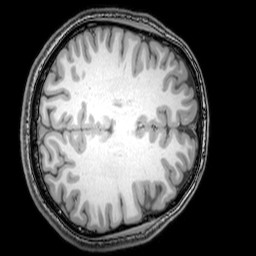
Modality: T1w
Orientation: axial
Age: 21
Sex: male
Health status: healthy
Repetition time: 0.081 s
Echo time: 0.037 s